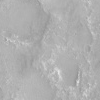
Atmospheric dust classification: not_dusty